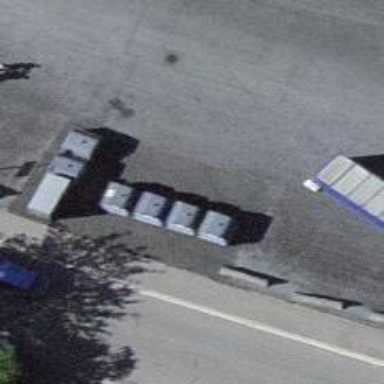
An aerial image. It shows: Recycling container at amenity designated for recycling.